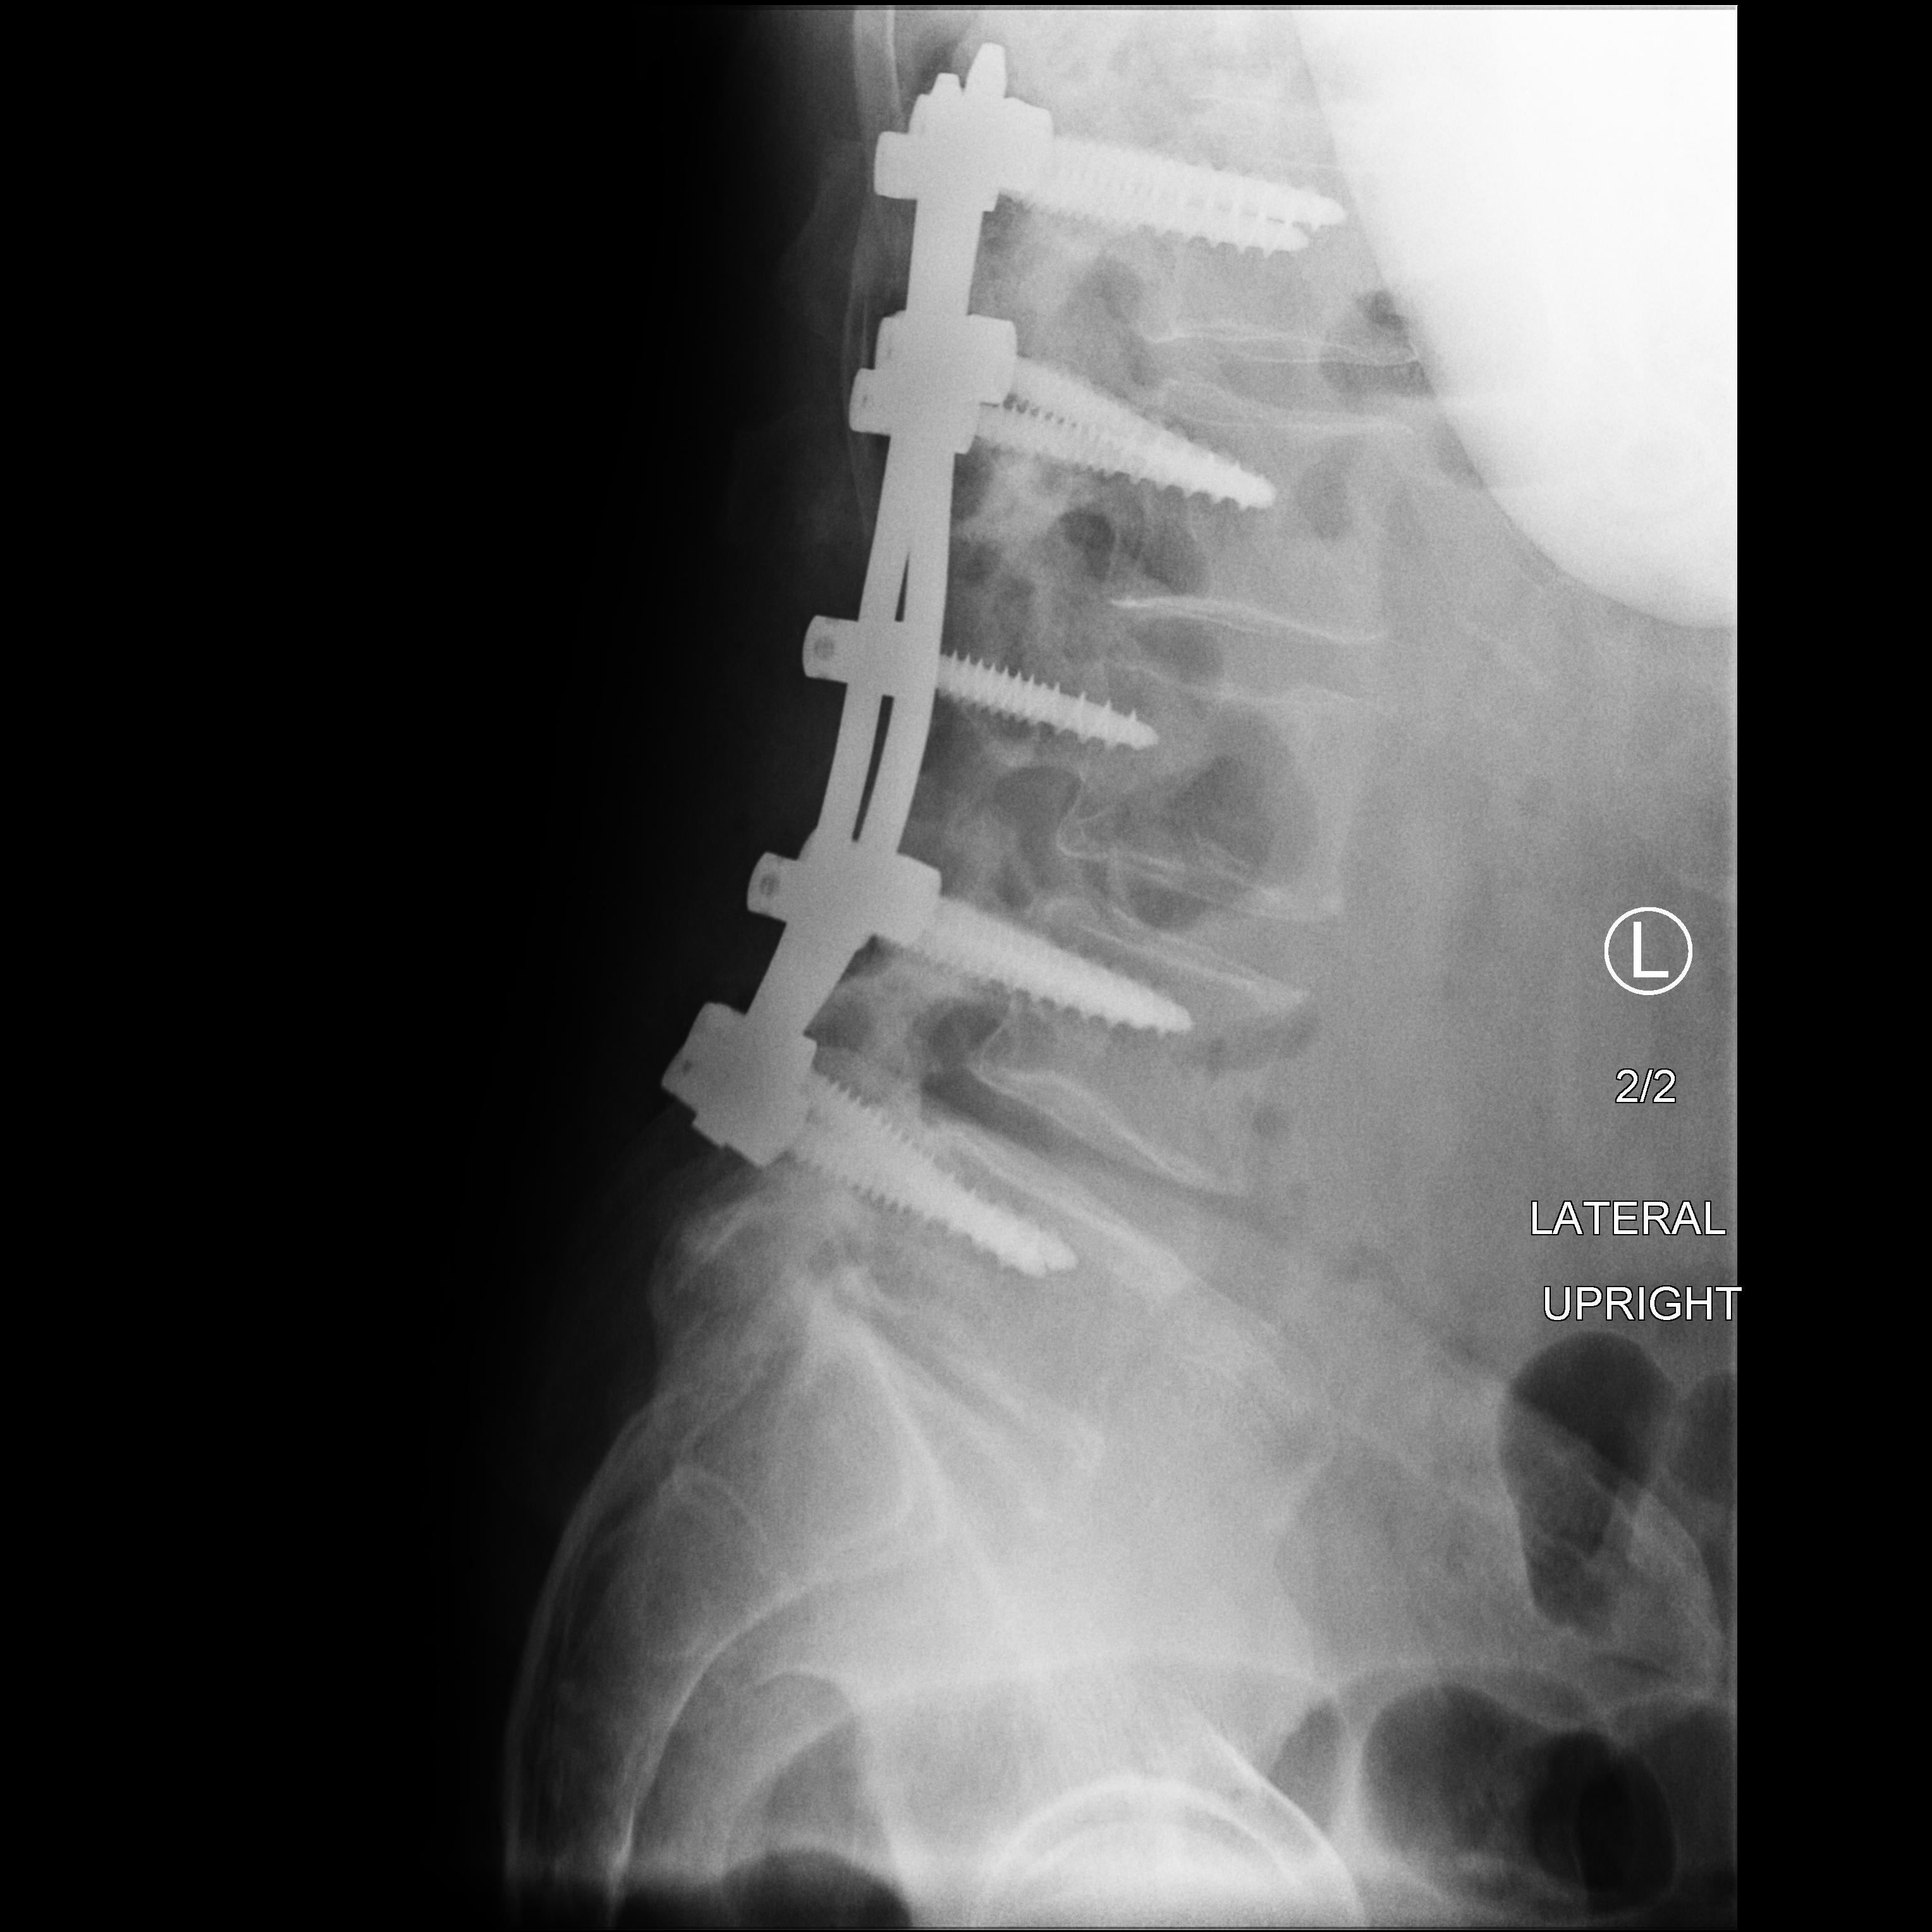
View: LATERAL
Implant manufacturer: medtronic solera